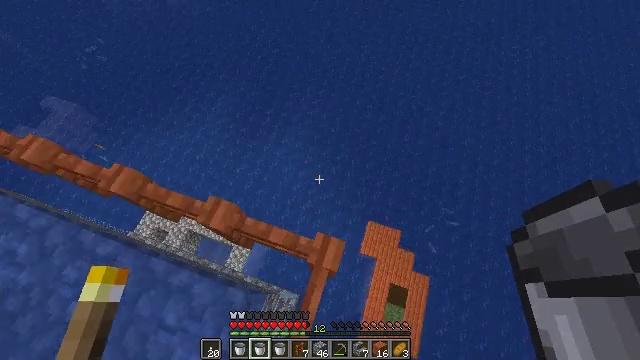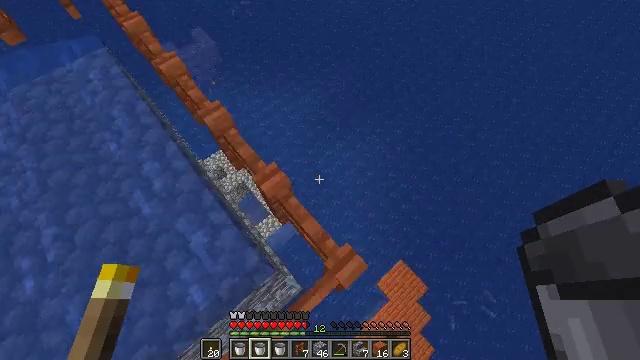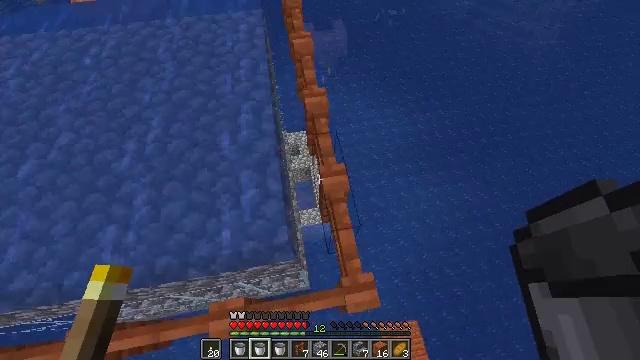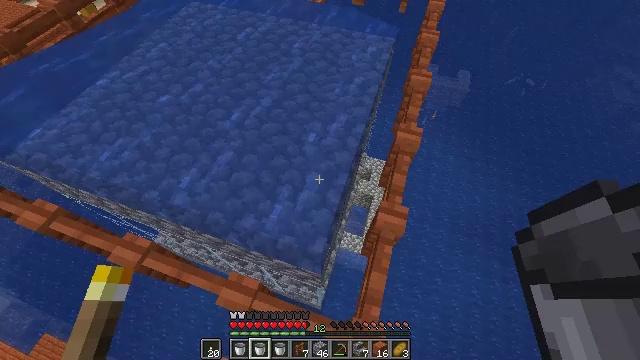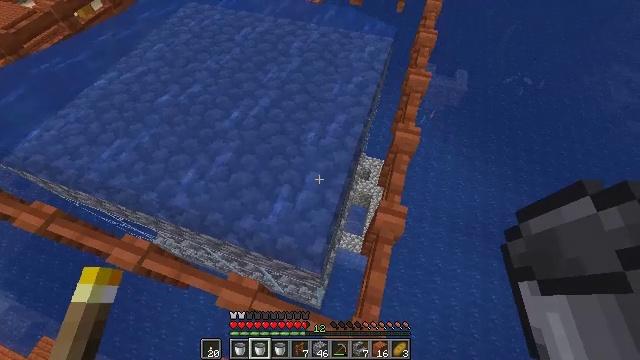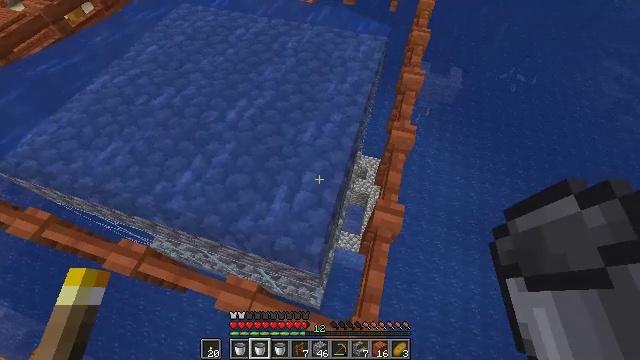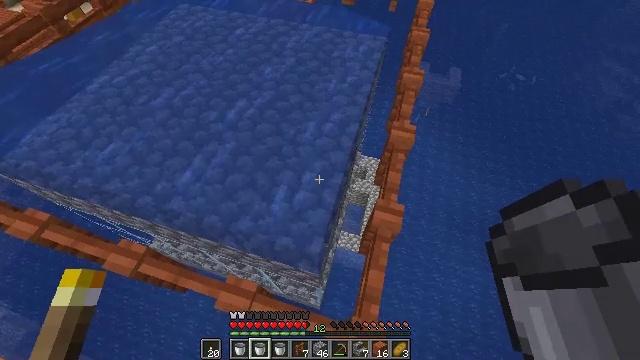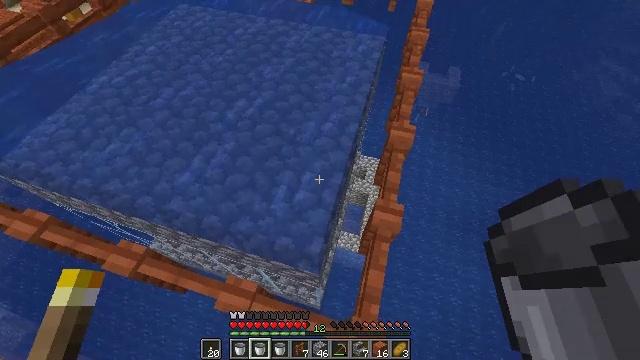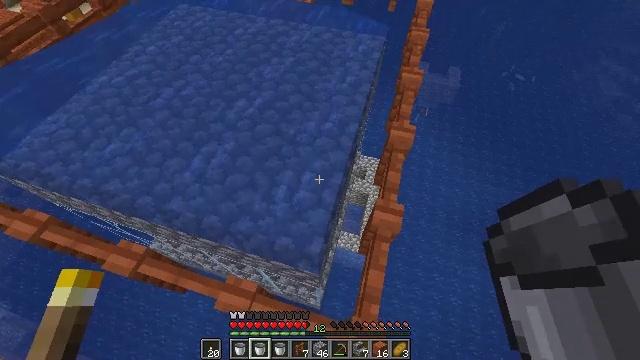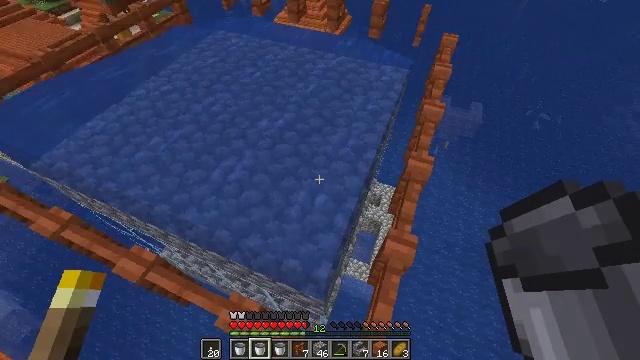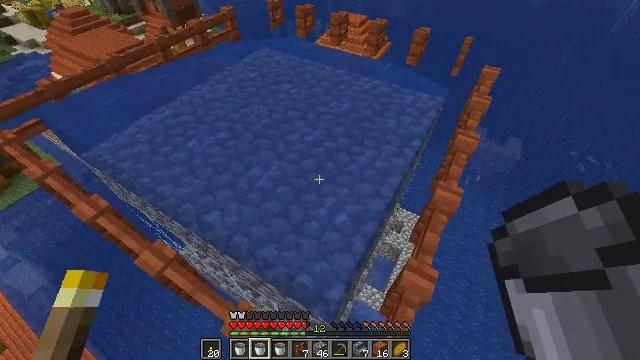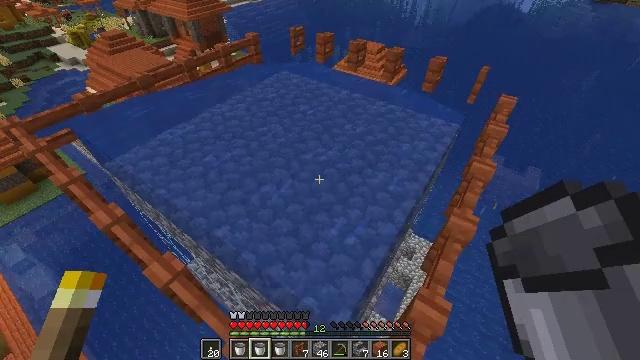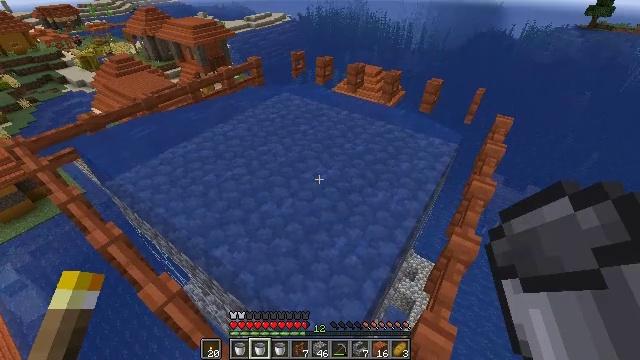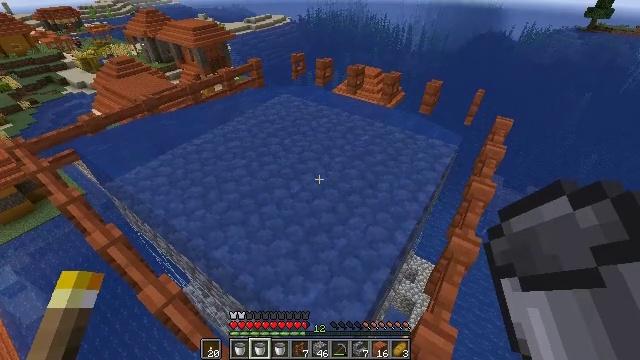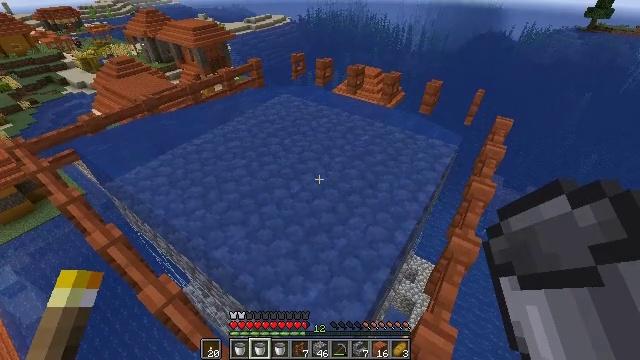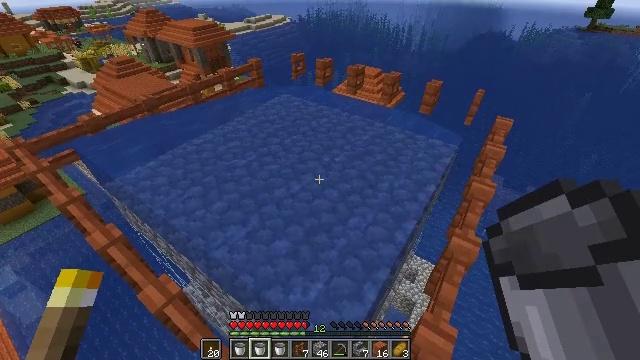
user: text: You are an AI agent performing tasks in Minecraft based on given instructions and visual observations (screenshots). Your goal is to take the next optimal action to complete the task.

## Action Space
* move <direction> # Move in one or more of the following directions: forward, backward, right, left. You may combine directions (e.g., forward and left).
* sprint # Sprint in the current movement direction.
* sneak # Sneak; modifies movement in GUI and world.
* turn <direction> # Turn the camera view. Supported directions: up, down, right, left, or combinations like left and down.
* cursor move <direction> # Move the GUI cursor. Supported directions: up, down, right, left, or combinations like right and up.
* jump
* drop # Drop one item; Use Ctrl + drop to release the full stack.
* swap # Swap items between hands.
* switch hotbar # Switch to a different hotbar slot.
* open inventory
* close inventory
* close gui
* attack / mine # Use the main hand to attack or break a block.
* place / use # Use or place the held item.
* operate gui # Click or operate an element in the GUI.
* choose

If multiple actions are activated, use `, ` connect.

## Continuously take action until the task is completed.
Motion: motion action
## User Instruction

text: Gather the powered rail to store in inventory.
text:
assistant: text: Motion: turn left
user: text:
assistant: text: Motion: turn left and up
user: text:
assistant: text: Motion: turn left and up
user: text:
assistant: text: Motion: no_op
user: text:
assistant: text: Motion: turn right
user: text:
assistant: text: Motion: no_op
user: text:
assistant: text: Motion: no_op
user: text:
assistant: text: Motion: no_op
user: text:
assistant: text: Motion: turn left and up
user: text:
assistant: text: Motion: turn left and up
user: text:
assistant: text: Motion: turn left and up
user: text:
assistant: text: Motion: turn up
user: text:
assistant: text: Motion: no_op
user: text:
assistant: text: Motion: no_op
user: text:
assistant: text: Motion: no_op
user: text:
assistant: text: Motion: no_op
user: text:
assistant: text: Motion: no_op
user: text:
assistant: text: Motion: no_op
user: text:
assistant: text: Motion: no_op
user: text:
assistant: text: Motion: no_op
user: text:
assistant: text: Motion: no_op
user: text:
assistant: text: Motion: no_op
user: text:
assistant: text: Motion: no_op
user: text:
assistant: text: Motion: no_op
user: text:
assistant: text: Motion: no_op
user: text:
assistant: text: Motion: no_op
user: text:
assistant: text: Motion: no_op
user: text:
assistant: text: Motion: no_op
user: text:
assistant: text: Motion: no_op
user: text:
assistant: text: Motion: no_op